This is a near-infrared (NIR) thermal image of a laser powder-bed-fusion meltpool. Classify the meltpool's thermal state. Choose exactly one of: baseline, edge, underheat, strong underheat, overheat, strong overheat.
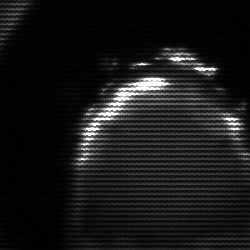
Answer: edge